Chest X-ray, PA view. Patient: 58 years old, sex M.
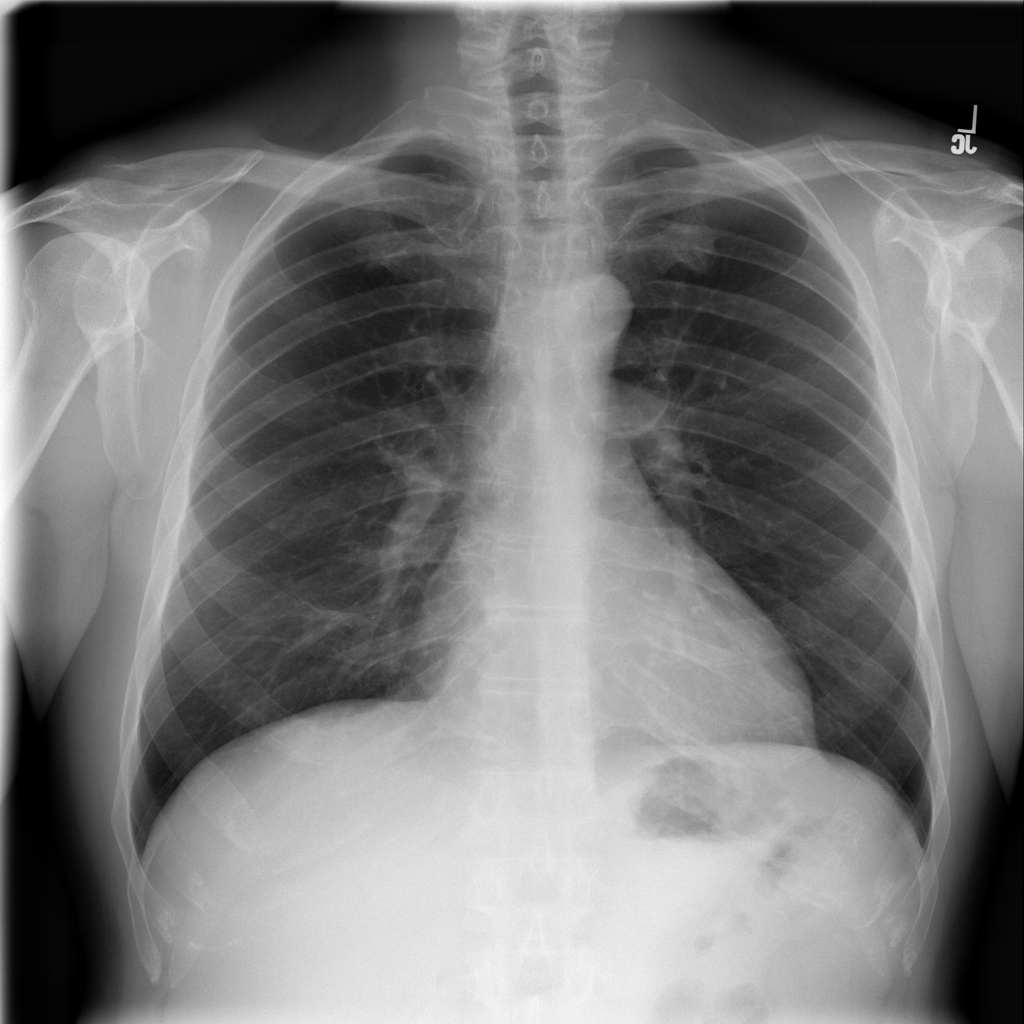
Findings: No Finding